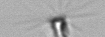
Label: Calciopappus